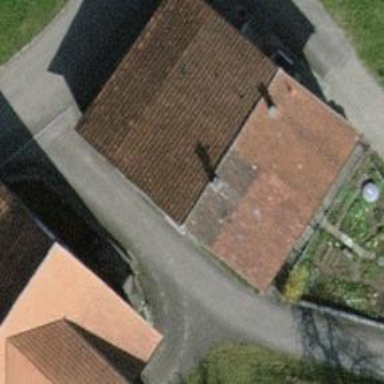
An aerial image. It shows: Terrace building.